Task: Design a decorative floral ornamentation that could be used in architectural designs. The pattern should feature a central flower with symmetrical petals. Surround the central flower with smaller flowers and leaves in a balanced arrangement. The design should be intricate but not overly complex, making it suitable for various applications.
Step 1095:
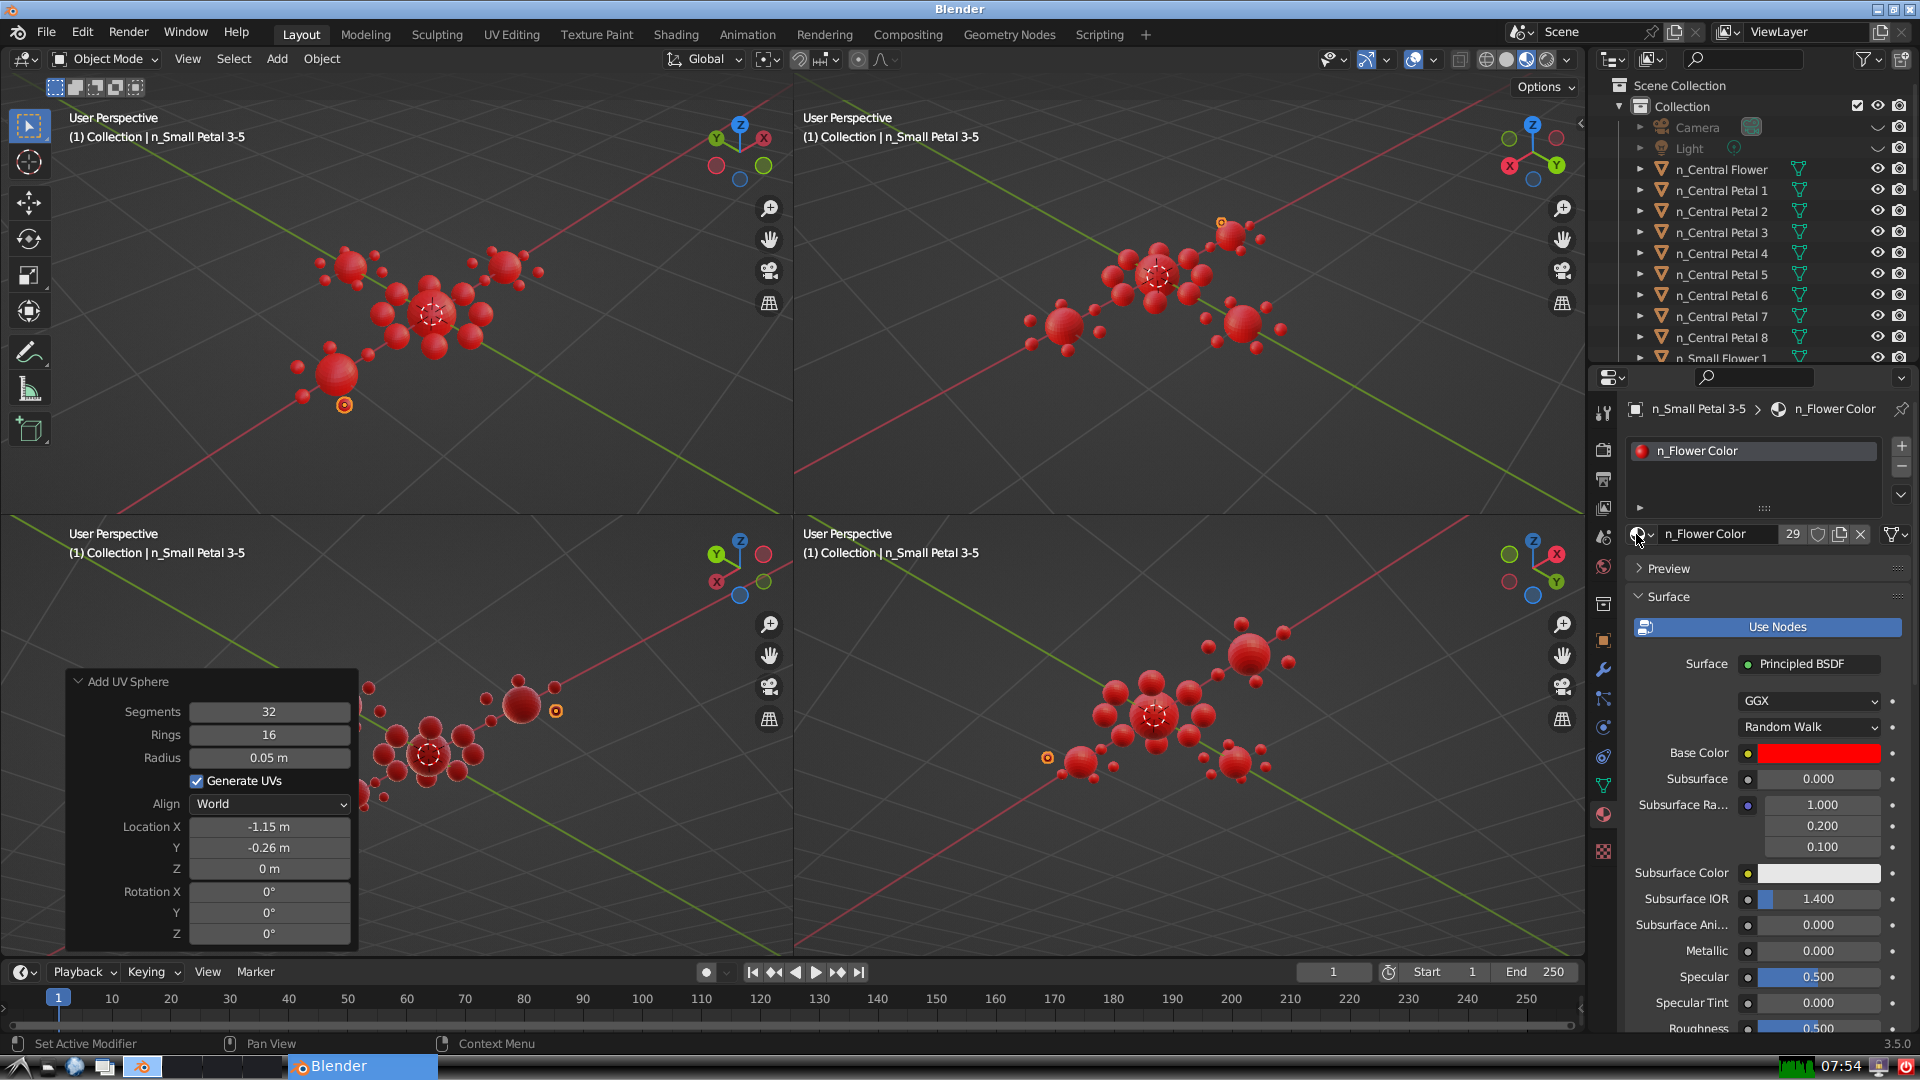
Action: {"mouse_move": [278, 58]}